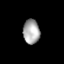
Tissue: lung
Cell type: Epithelial cells
Senescence score: 0.2315
Nuclear area (px): 400
Mean DAPI intensity: 167.893